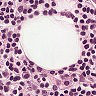
Metastatic tissue present: no